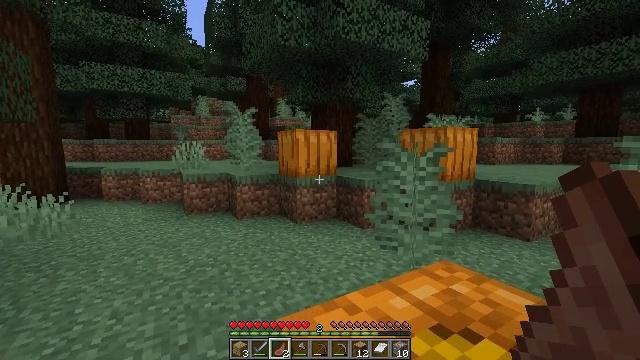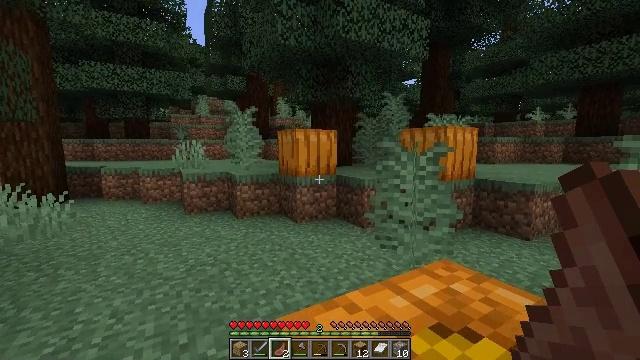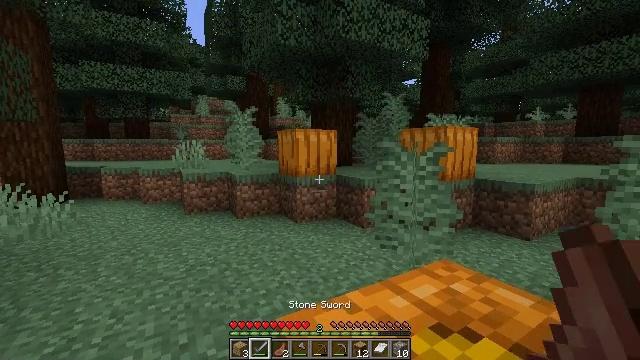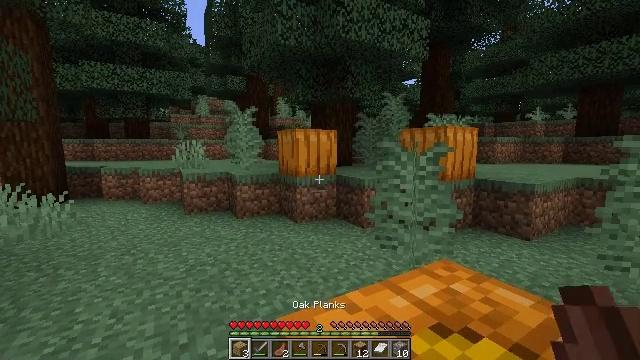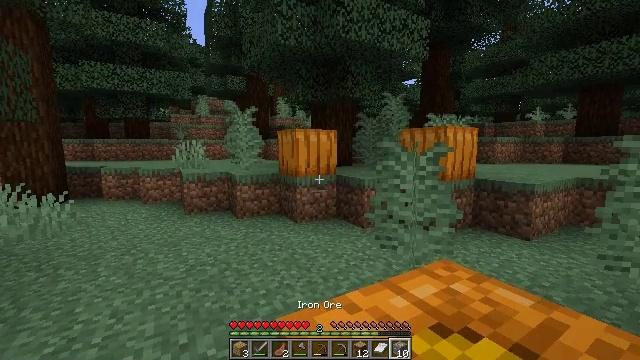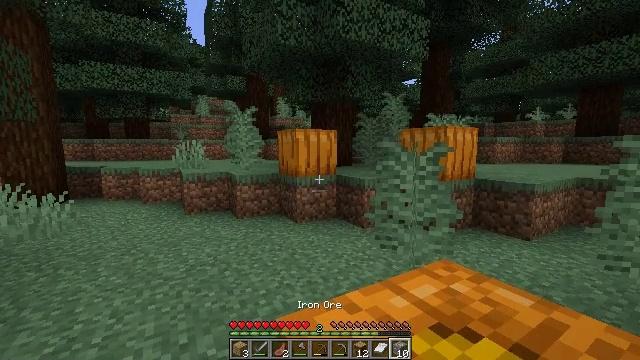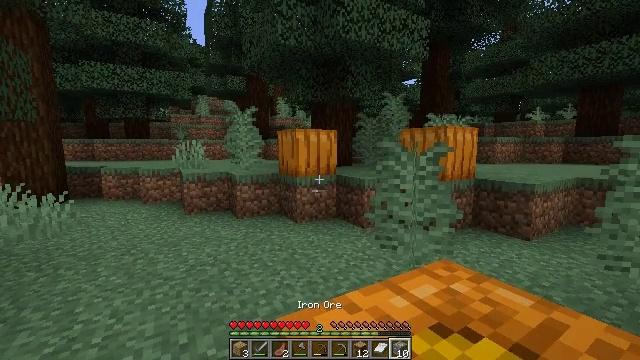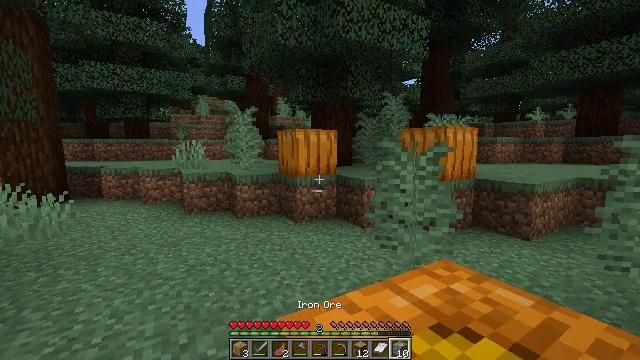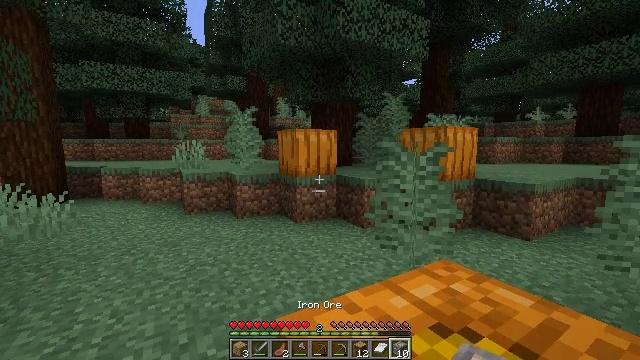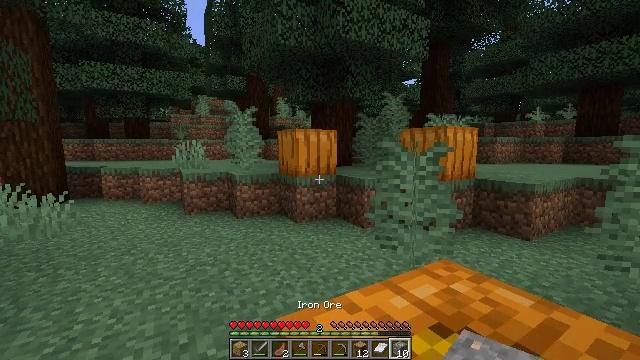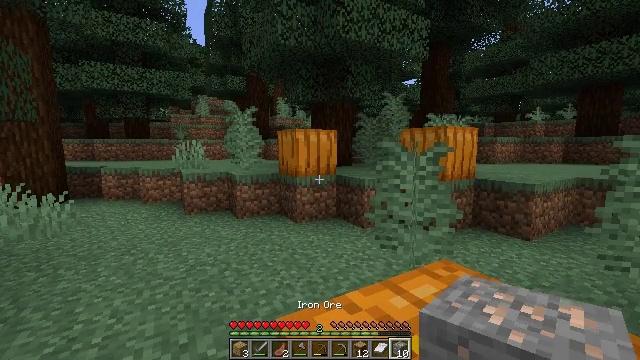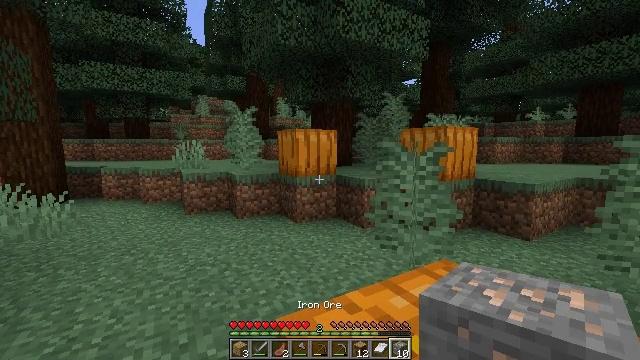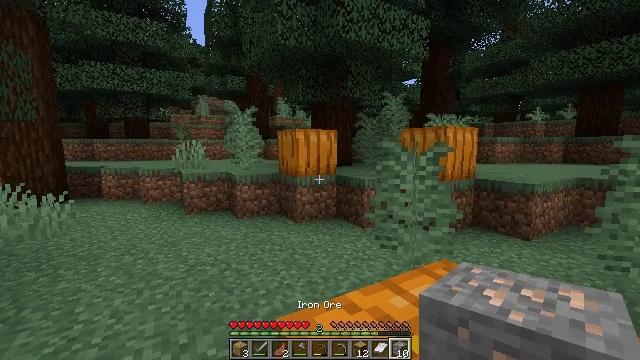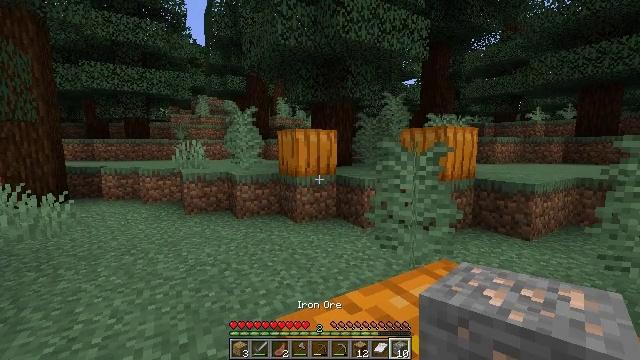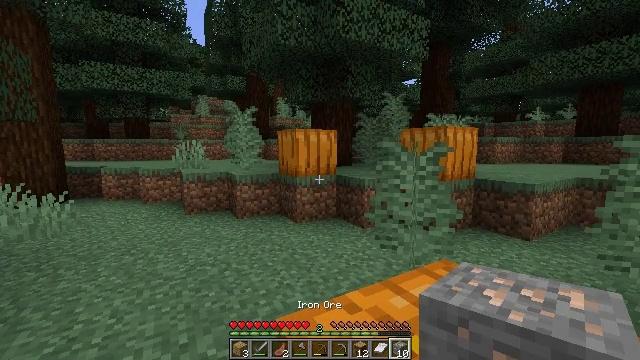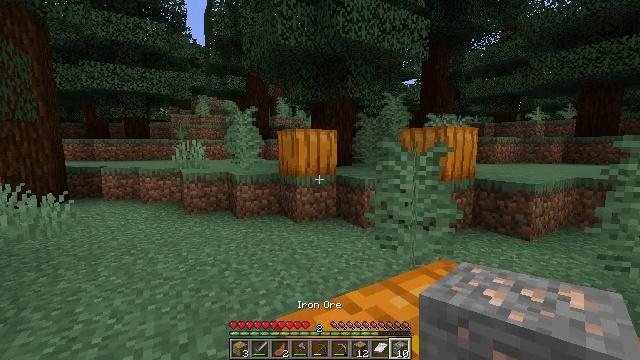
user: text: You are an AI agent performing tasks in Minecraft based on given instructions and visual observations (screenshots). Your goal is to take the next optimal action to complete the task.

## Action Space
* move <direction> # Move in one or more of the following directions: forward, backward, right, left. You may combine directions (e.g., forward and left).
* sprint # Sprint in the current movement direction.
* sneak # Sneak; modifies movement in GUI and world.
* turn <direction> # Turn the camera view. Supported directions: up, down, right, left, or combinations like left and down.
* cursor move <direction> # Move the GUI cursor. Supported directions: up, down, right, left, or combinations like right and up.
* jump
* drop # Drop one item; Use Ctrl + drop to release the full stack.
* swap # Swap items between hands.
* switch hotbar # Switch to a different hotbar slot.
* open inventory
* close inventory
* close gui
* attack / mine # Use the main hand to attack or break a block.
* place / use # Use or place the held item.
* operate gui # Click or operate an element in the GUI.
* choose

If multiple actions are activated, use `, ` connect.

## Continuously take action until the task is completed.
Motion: motion action
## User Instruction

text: Break the pumpkin to collect it.
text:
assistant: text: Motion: no_op
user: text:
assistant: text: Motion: no_op
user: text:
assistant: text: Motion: no_op
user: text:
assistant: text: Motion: no_op
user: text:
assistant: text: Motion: no_op
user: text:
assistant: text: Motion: no_op
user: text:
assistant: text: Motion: no_op
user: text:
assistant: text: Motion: no_op
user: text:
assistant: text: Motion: no_op
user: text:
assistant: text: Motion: no_op
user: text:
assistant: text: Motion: no_op
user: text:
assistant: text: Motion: no_op
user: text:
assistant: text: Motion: no_op
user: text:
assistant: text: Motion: no_op
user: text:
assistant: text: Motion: no_op
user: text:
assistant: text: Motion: no_op
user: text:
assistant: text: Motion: no_op
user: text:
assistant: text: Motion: no_op
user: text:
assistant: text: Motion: no_op
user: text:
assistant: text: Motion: no_op
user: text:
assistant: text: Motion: no_op
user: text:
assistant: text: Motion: no_op
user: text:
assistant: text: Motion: no_op
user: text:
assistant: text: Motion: no_op
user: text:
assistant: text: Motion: no_op
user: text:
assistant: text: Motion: no_op
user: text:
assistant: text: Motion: no_op
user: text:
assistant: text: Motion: no_op
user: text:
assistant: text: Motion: no_op
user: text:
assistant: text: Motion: no_op